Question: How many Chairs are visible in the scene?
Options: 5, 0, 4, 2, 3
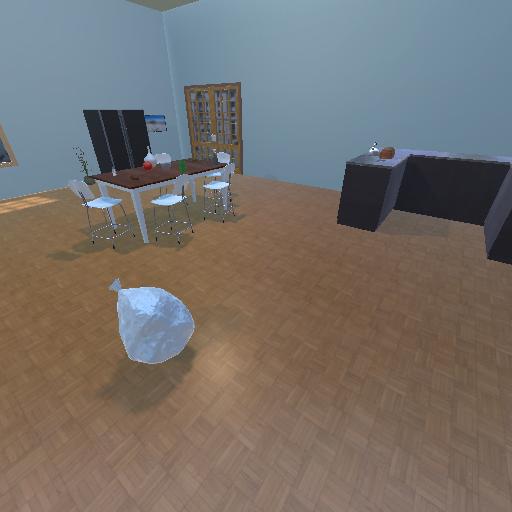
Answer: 5